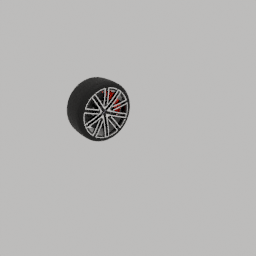
Label: mechanical